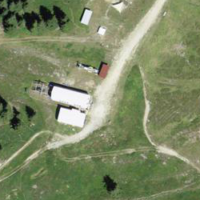
EUNIS habitat code: 31
Species observed at this site:
Phylloscopus collybita
Ajuga pyramidalis
Troglodytes troglodytes
Vaccinium myrtillus
Regulus regulus
Vaccinium uliginosum
Nucifraga caryocatactes
Regulus ignicapilla
Arnica montana
Ficedula hypoleuca
Periparus ater